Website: home-depot
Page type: delivery-shipping
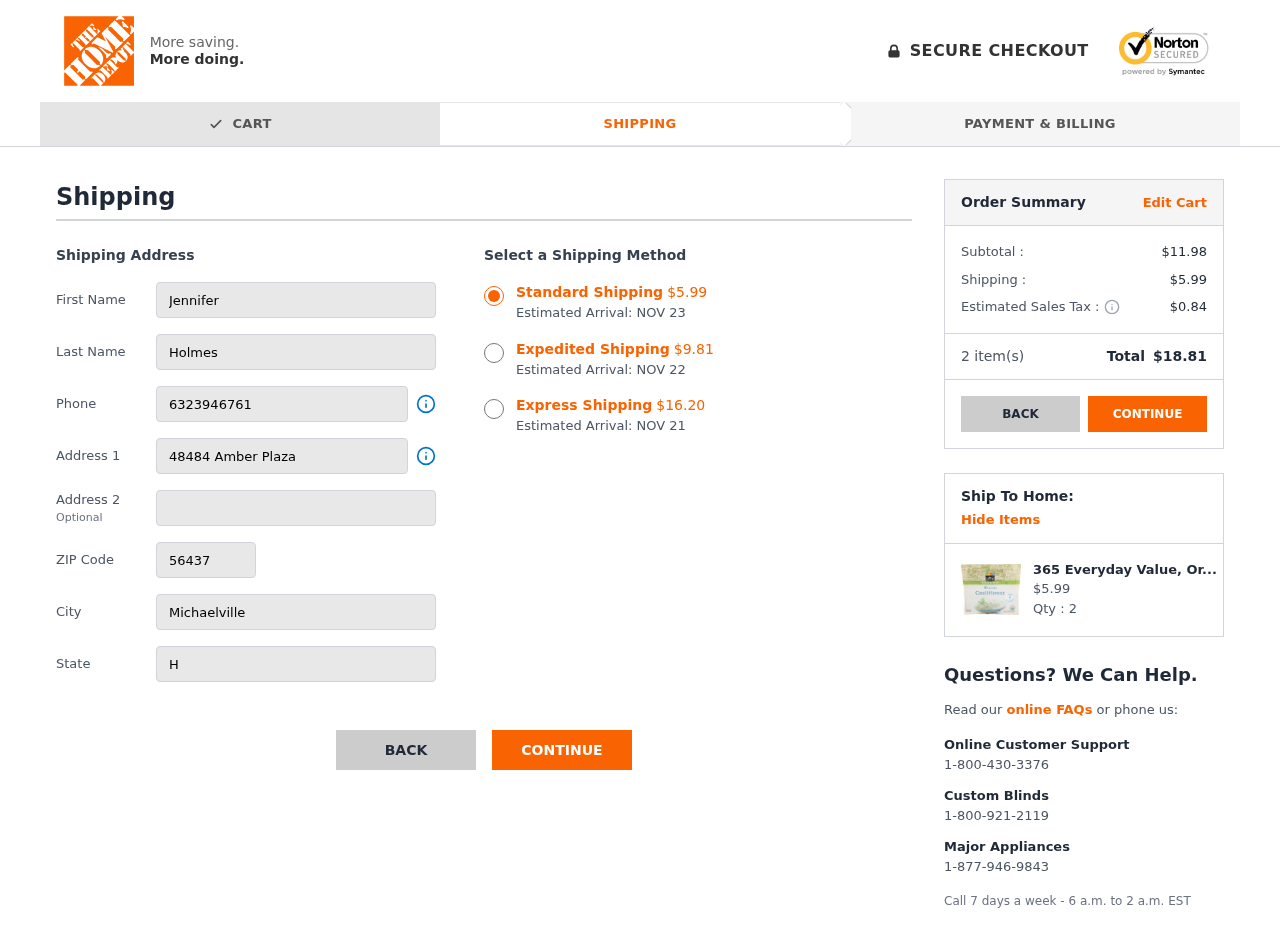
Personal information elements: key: PII_CITY
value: Michaelville
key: PII_FIRSTNAME
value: Jennifer
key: PII_LASTNAME
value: Holmes
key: PII_PHONE
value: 6323946761
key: PII_POSTCODE
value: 56437
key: PII_STATE
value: Hawaii
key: PII_STREET
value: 48484 Amber Plaza
Product elements: key: PRODUCT1_NAME
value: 365 Everyday Value, Organic Riced Cauliflower, 12 oz (Frozen)
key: PRODUCT1_PRICE
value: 5.99
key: PRODUCT1_QUANTITY
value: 2
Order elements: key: ORDER_SHIPPING_COST_STANDARD
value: $5.99
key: ORDER_DELIVERY_DATE
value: NOV 23
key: ORDER_SHIPPING_COST_EXPEDITED
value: $9.81
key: ORDER_DELIVERY_DATE_EXPEDITED
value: NOV 22
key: ORDER_SHIPPING_COST_EXPRESS
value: $16.20
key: ORDER_DELIVERY_DATE_EXPRESS
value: NOV 21
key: ORDER_SUBTOTAL
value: $11.98
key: ORDER_SHIPPING_COST
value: $5.99
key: ORDER_TAX
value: $0.84
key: ORDER_NUM_ITEMS
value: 2
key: ORDER_TOTAL
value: $18.81